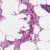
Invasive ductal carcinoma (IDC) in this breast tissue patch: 0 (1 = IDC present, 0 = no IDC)